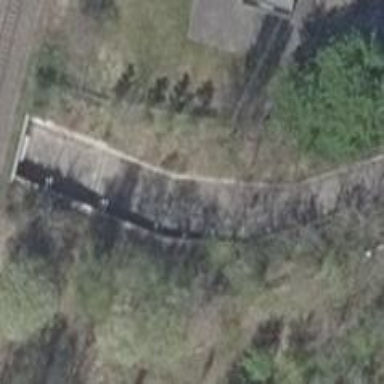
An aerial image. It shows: Asphalt footway.